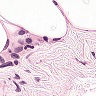
Metastatic tissue present: yes